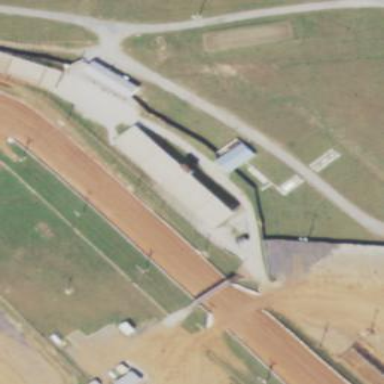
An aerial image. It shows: Grandstand building.